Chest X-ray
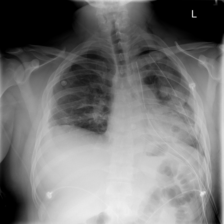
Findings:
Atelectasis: negative
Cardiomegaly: negative
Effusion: negative
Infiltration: negative
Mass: negative
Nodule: negative
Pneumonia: negative
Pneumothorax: negative
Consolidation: negative
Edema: negative
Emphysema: negative
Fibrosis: negative
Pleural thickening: negative
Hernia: negative